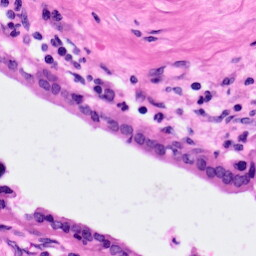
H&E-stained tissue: Pancreatic